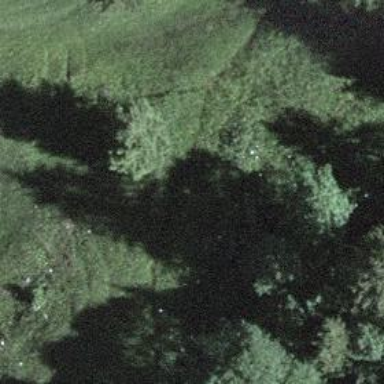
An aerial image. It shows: Wayside cross with historic significance.